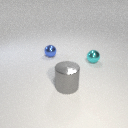
small cyan metal sphere in front of small blue metal sphere